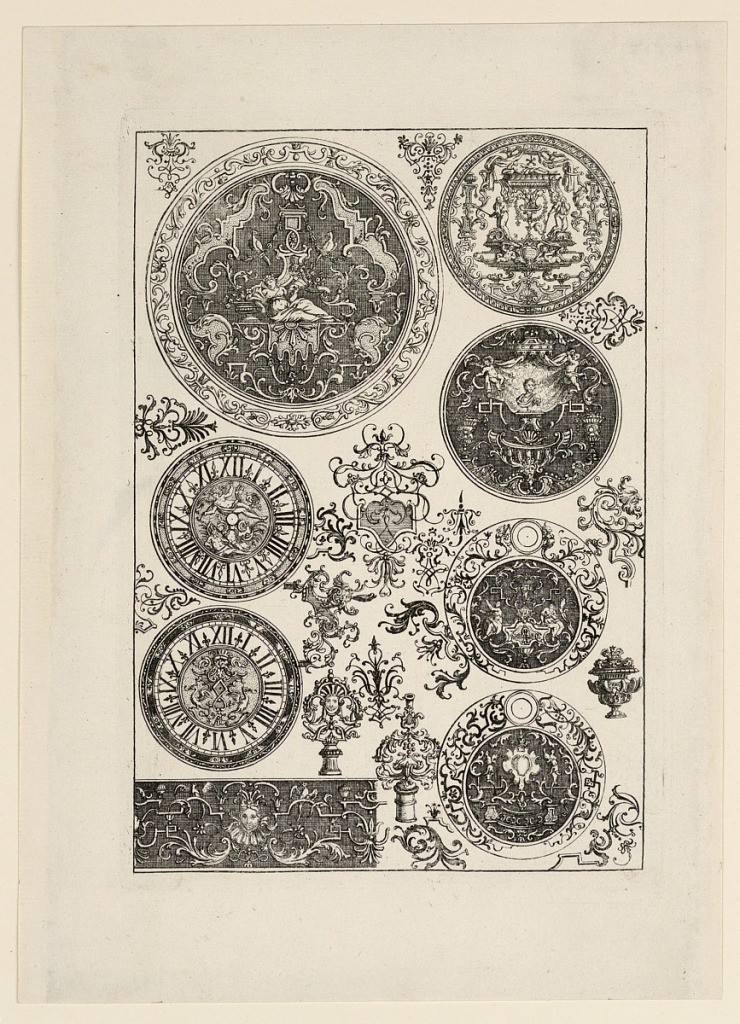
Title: Designs for Tobacco and Powder Boxes, Watches, Seals, and other Goldsmith Ornaments, from the set "Neues sehr dienliches Goldschmids Büchlein"
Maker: Paul Decker, 1677–1713
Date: ca. 1705
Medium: Engraving on paper
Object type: Print
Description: The numbers have been erased. Twenty-six various designs, mostly for watches.